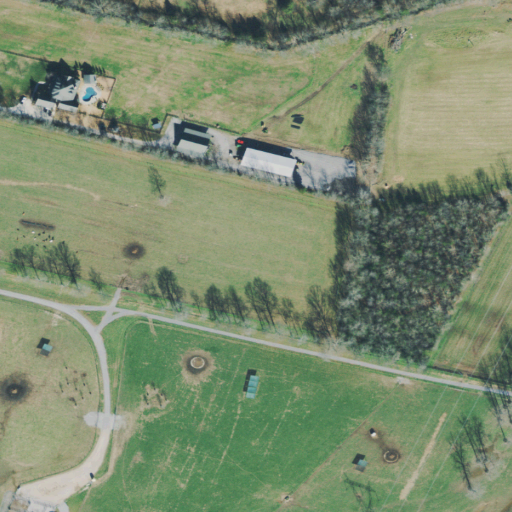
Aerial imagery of plain(s) in Tennessee named Haroeth River Valley Flood plain containing pasture, mixed forest, and deciduous forest